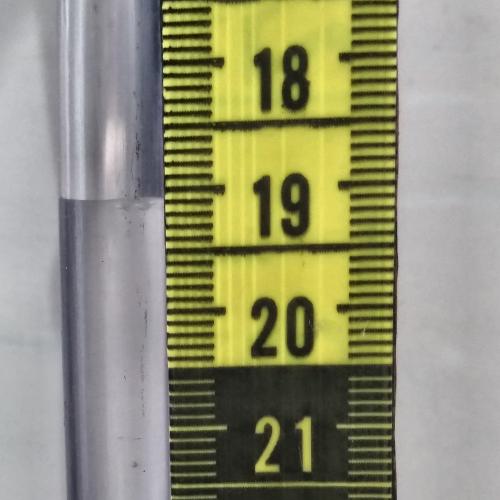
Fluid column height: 19.1 cm